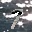
Label: 7